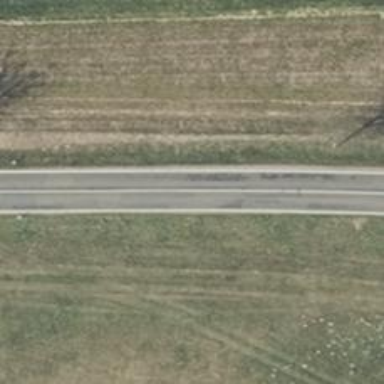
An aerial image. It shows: Secondary road with asphalt surface.